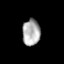
Tissue: lung
Cell type: T cells
Senescence score: 0.1561
Nuclear area (px): 457
Mean DAPI intensity: 172.672